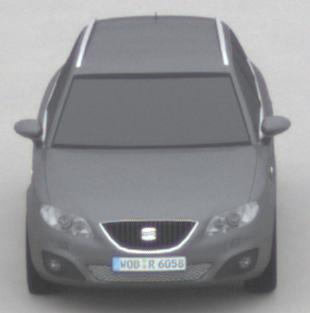
Make: SEAT
Model: Exeo ST 1.6
Detailed model: Exeo (3R) ST
Model produced from: 2010/05
Model produced until: 2010/08
Doors: 5
Color: gray
Road condition: dry road
Daytime: midday
Contrast: low contrast